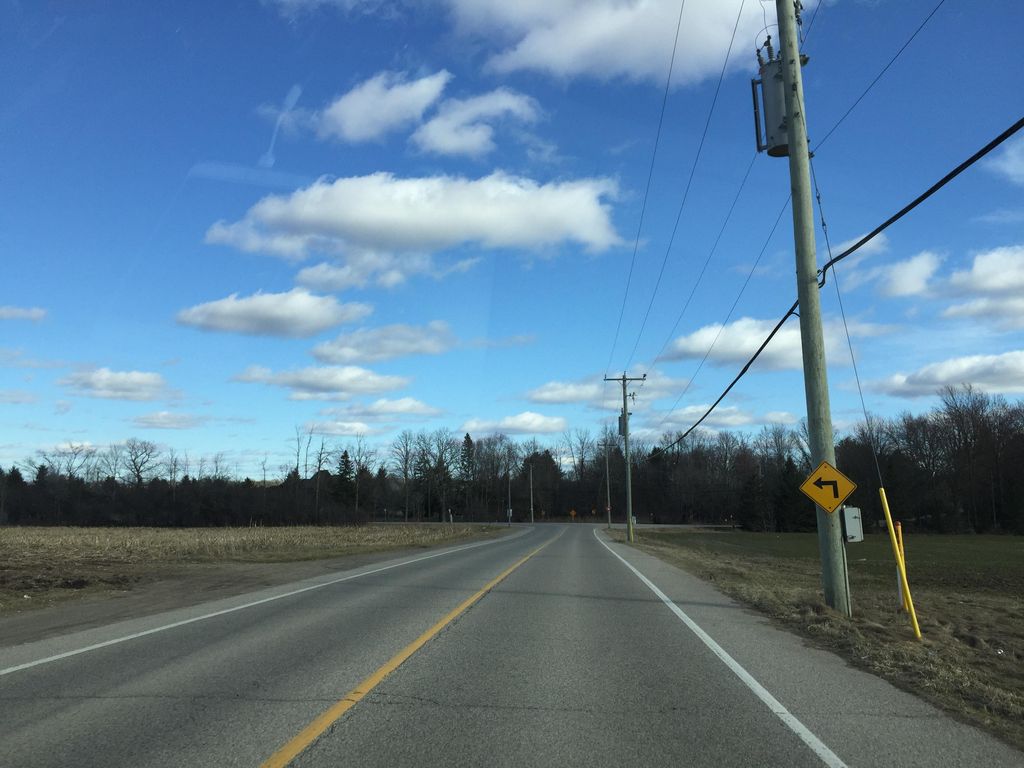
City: kitchener-waterloo